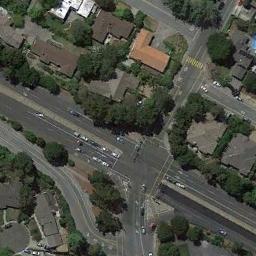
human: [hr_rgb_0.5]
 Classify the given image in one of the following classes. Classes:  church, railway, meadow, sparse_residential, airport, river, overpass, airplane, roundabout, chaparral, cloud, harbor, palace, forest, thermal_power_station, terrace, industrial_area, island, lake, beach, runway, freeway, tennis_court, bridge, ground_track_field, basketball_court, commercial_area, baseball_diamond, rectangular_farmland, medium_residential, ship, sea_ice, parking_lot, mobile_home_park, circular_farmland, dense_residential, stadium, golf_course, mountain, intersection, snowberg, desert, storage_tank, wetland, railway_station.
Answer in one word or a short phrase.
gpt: intersection